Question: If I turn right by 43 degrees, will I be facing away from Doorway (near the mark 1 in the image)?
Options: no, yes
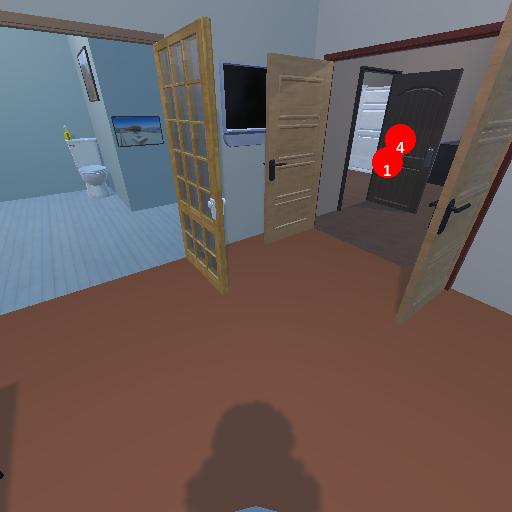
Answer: no